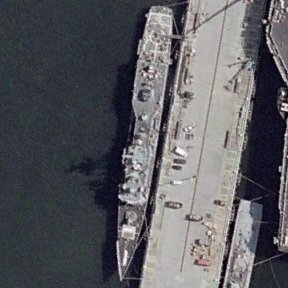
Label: cruiser